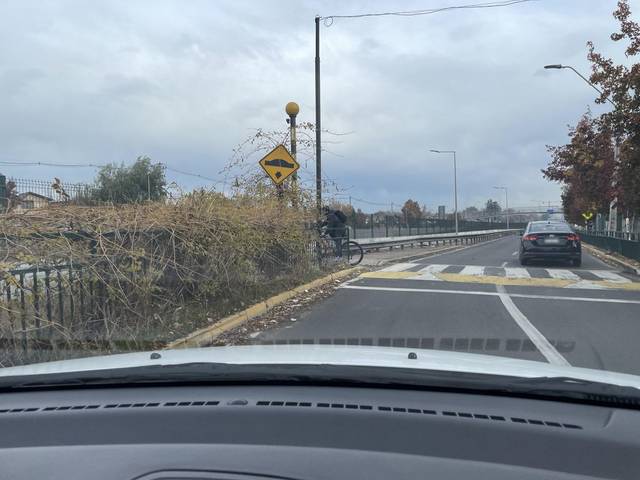
Region: Chile
Coordinates: -33.49, -70.581